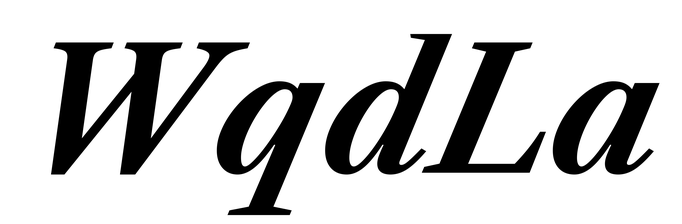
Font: LibreCaslonText-Italic_Bold_Italic